Aerial crown-view tile of a tropical tree (Barro Colorado Island, Panama), acquired 20250512:
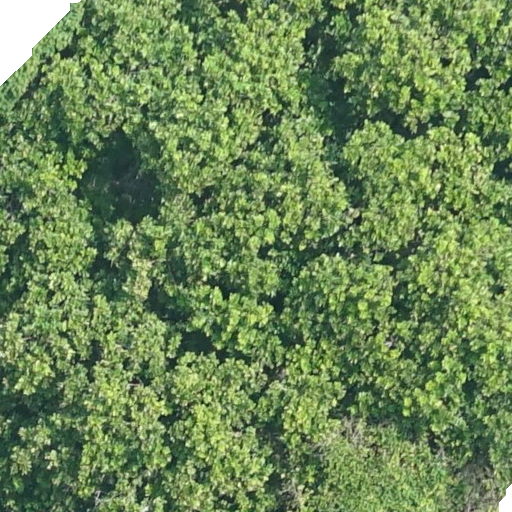
Species: Anacardium excelsum
GBIF accepted scientific name: Anacardium excelsum
Crown area: 642.421 m²